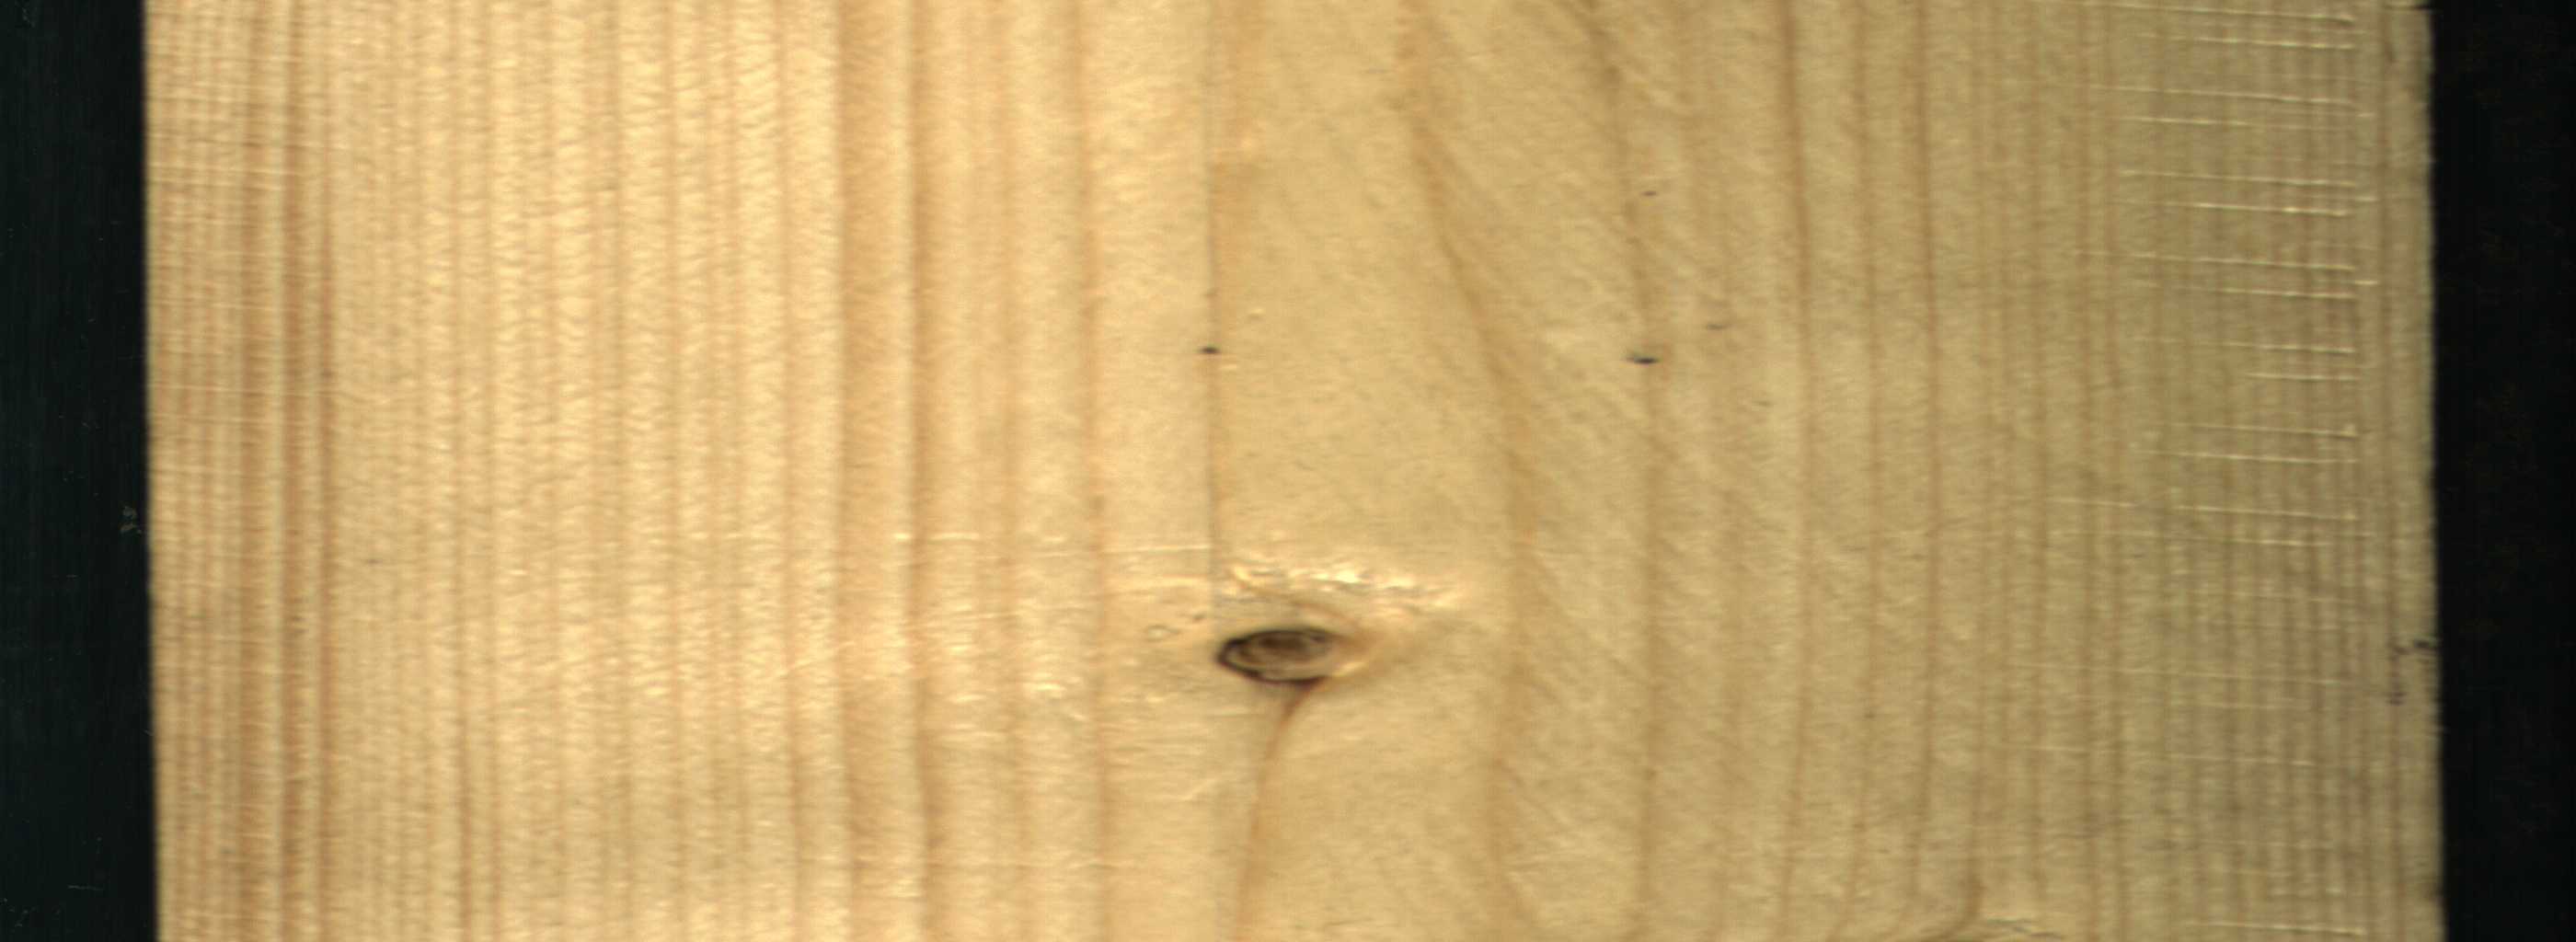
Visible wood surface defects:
Live_Knot